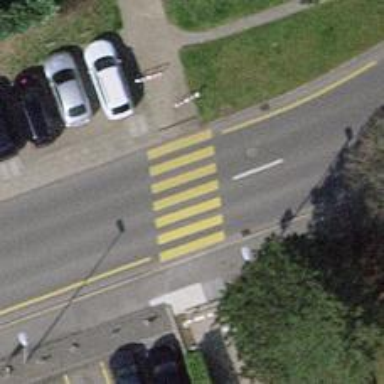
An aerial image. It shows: Zebra crossing on the road.